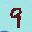
Label: 9